Interaction volume radius: 10 \u00c5
Interaction volume height: 25 \u00c5
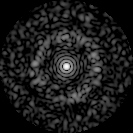
Disorder parameter: 0.8395